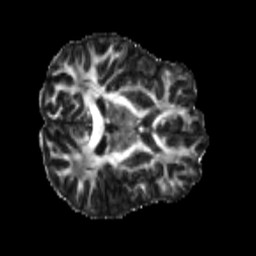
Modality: FA
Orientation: axial
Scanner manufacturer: siemens
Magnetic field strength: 3 T
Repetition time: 4 s
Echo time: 0.0594 s